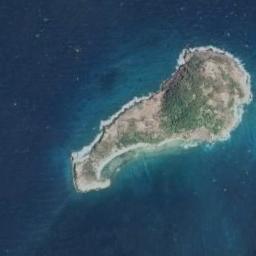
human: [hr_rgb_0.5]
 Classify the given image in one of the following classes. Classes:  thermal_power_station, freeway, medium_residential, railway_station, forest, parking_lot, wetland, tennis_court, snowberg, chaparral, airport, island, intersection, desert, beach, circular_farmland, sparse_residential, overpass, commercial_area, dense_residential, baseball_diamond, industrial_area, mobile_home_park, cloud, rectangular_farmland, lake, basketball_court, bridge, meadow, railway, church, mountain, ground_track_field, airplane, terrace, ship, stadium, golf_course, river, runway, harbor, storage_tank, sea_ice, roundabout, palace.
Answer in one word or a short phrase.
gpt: island